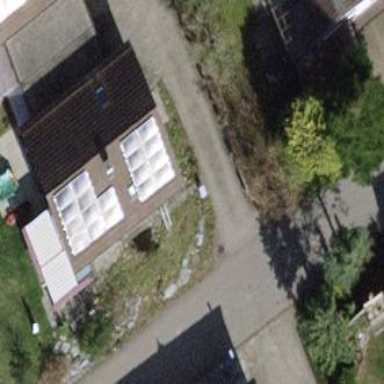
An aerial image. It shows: Detached building.